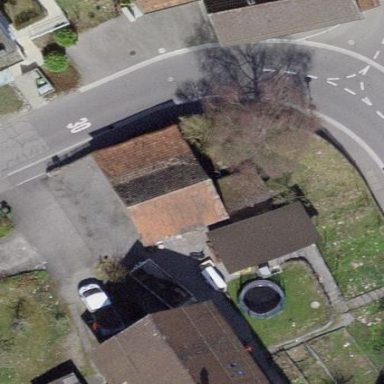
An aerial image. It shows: Shed building.